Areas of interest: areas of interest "Parking Lot"
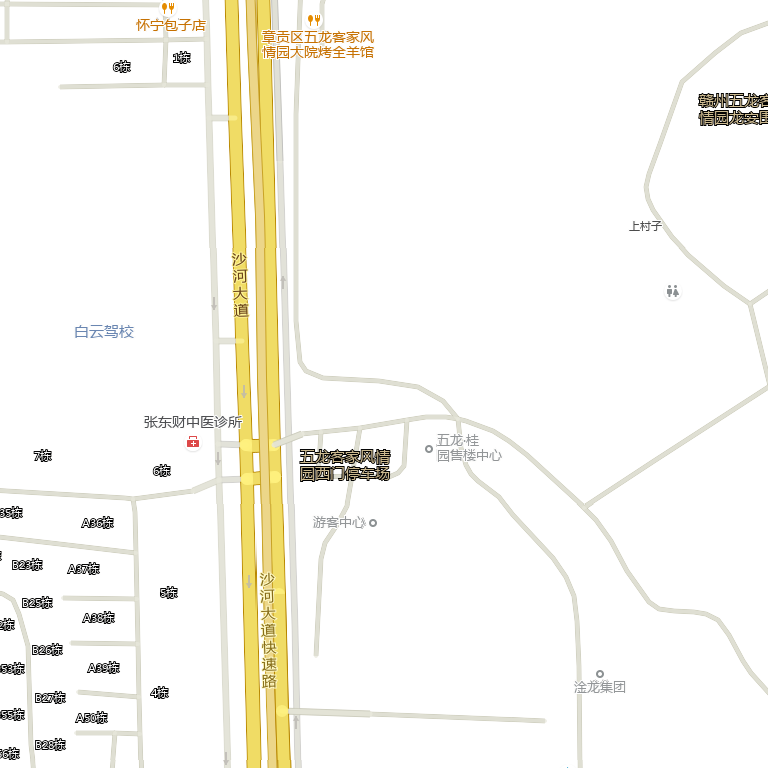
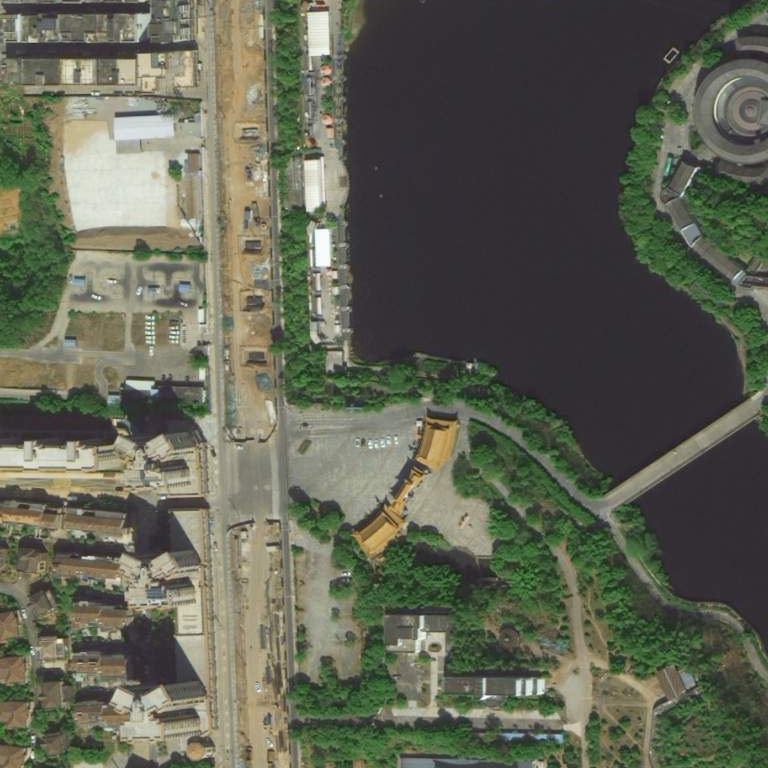